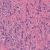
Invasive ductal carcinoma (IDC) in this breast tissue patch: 1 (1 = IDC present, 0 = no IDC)